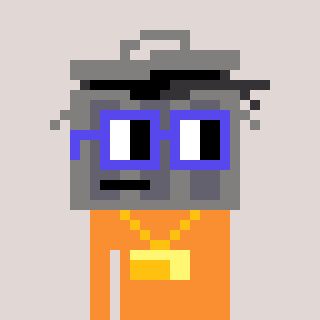
a pixel art character with square blue glasses, a trashcan-shaped head and a orange-colored body on a warm background